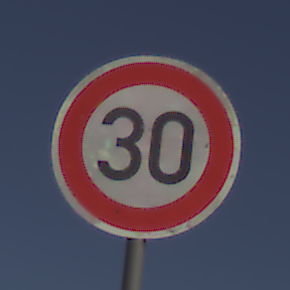
Verkehrszeichen: Geschwindigkeit30
Umgebung: Outdoor, Nature
Tageszeit: SunriseSunset
Wetter: Clear
Licht: Natural
Jahreszeit: NotSpecified
Kontrast: HighContrast